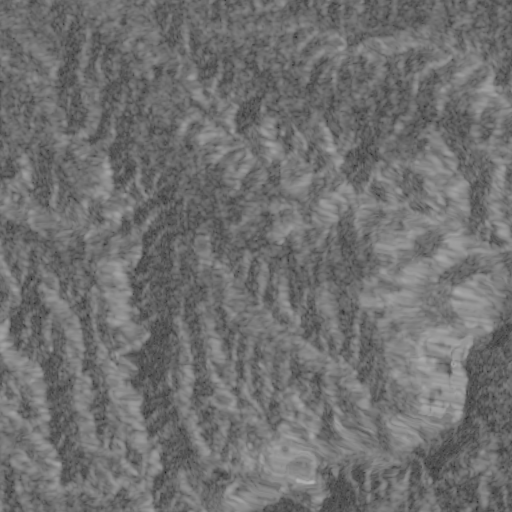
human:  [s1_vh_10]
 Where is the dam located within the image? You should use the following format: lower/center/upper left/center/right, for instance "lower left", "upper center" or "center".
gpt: The dam is located in the lower center of the image.
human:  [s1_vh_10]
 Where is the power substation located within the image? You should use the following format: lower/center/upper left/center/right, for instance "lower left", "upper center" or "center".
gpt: The power substation is located in the lower center of the image.
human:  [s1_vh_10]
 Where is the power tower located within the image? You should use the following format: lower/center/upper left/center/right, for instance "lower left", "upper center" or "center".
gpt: The power tower is located in the upper right of the image.
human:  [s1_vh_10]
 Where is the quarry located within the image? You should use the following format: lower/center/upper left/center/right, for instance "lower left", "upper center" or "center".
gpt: There is no quarry in the image.

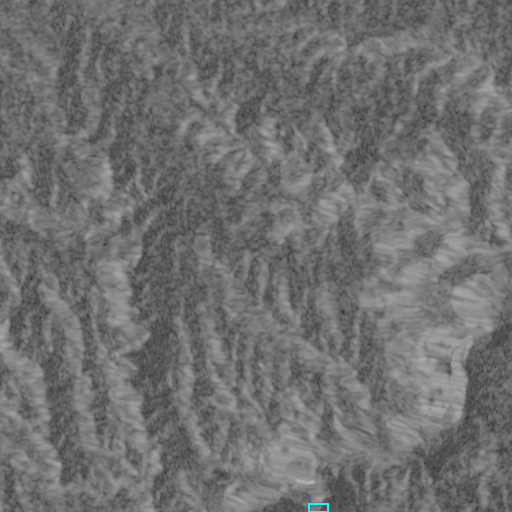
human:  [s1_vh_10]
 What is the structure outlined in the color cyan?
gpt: The structure outlined in cyan is a dam.
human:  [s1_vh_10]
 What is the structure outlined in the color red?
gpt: There is no red outline.